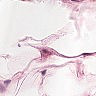
Metastatic tissue present: no